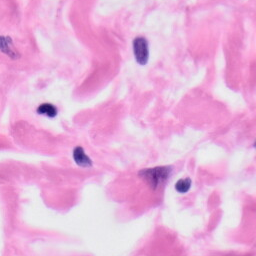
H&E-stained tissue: Skin